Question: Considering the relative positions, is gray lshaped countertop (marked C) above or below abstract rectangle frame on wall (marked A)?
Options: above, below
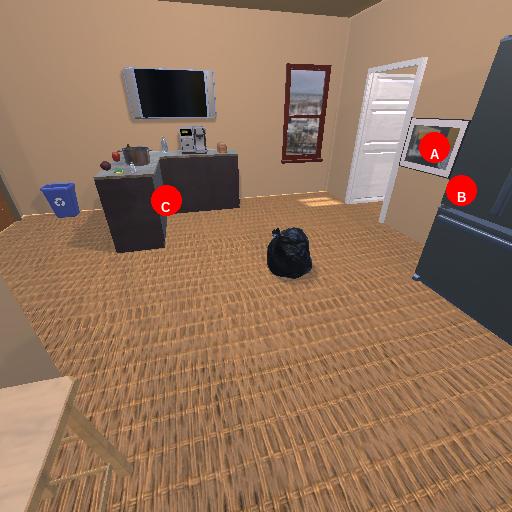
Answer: above